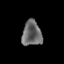
Tissue: prostate
Cell type: T cells
Senescence score: 0.3375
Nuclear area (px): 488
Mean DAPI intensity: 105.33